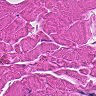
Metastatic tissue present: no